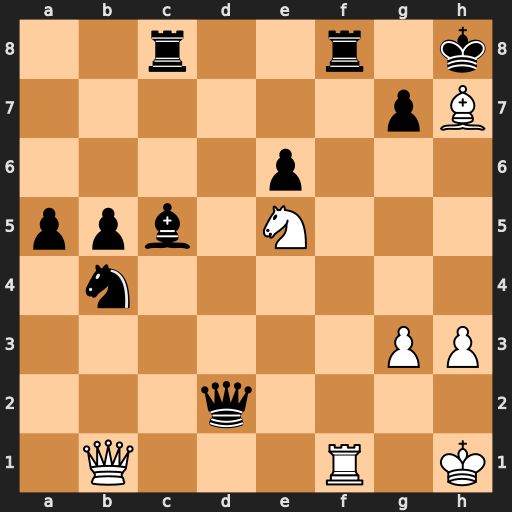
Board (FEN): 2r2r1k/6pB/4p3/ppb1N3/1n6/6PP/3q4/1Q3R1K
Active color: w
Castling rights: -
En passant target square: -
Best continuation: Ng6+ Kxh7 Nxf8+ Kh8 Qh7#